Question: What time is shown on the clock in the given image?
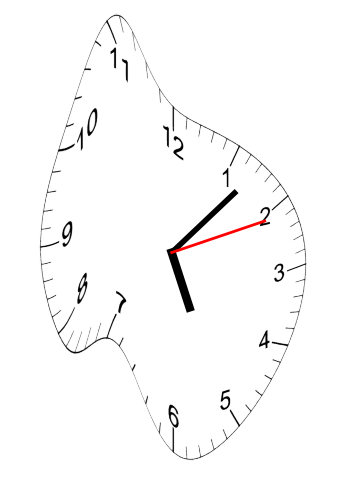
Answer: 05:07:11